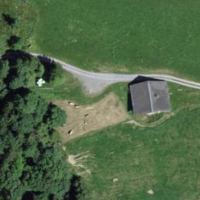
EUNIS habitat code: 23
Species observed at this site:
Anthyllis vulneraria